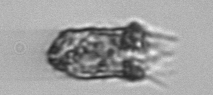
Label: Tintinnopsis